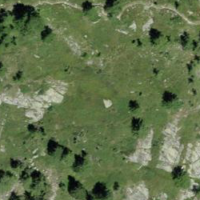
EUNIS habitat code: 23
Species observed at this site:
Traunsteinera globosa